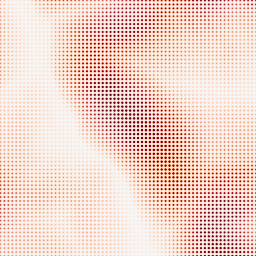
Category: morphological
Decomposition family: morphological_square
Decomposition parameters: operation: gradient
size: 50
Upsampling method: sinc_hamming
Upsampling parameters: scale: 8
kernel_size: 4
Upsampling scale: 8